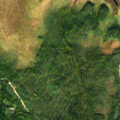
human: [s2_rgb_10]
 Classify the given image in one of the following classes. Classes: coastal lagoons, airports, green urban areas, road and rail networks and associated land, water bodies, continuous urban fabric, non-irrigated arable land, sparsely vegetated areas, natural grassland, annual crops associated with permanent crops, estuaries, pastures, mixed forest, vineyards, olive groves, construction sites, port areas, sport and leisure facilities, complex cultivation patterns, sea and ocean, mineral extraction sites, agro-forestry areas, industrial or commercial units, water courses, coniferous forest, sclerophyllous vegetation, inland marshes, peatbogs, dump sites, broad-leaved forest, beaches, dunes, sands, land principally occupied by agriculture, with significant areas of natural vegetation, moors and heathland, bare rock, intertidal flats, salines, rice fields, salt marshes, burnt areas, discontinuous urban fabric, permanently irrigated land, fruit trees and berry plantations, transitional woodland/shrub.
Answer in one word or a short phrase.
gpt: coniferous forest, mixed forest, peatbogs